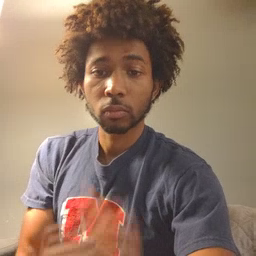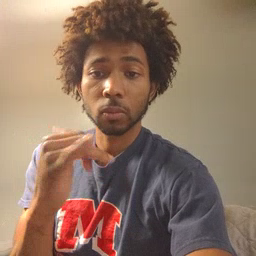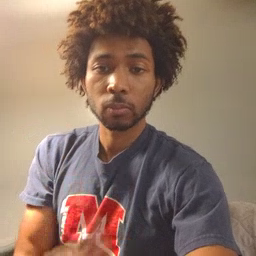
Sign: yellow